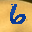
Label: 6